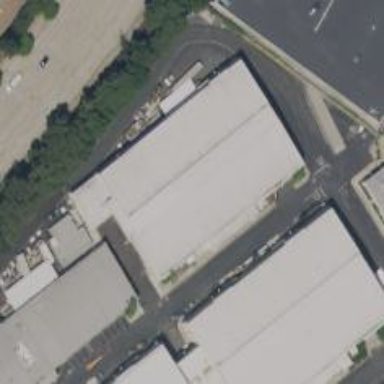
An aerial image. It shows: Industrial building with stage.